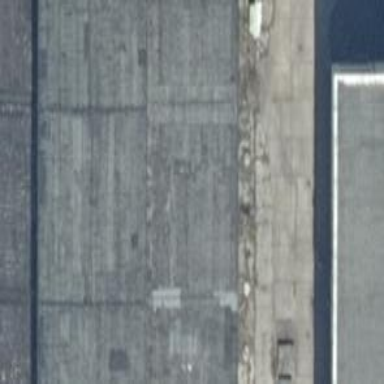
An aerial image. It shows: Industrial building.